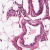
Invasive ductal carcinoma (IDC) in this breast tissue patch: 0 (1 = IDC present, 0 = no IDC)